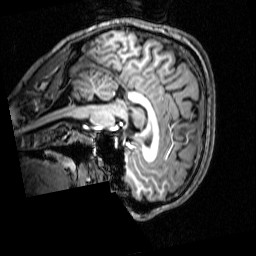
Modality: T1w
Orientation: sagittal